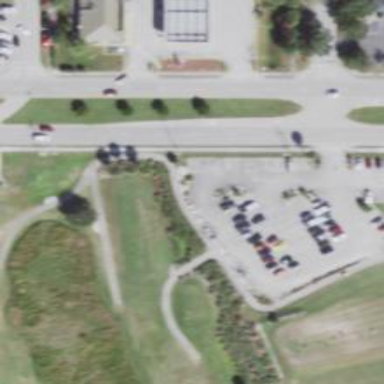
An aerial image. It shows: Path designated for golf carts.